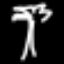
Label: palm tree